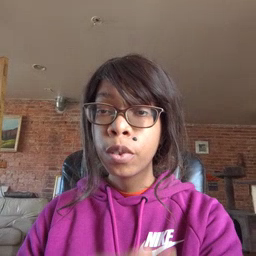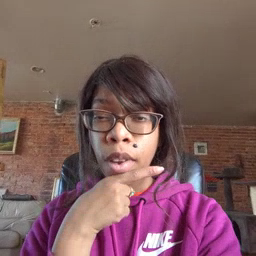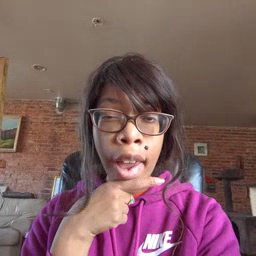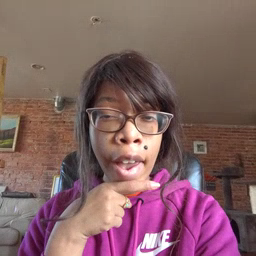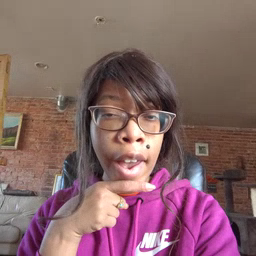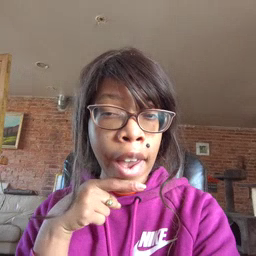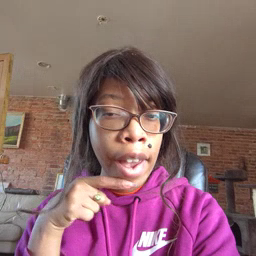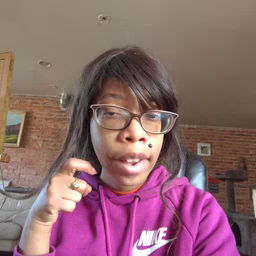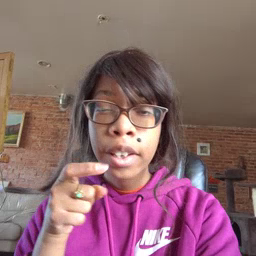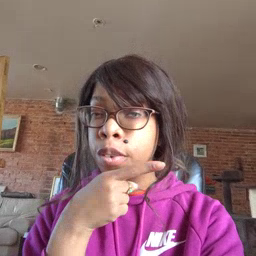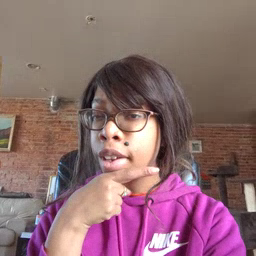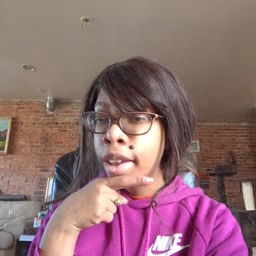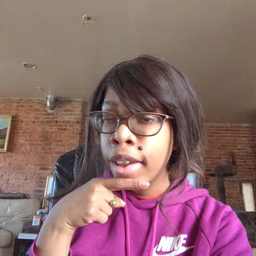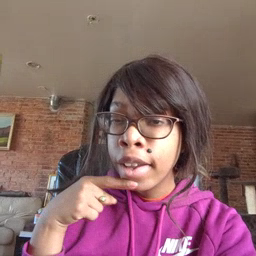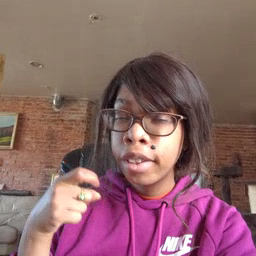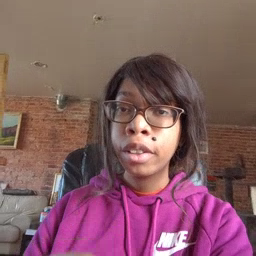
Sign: dry